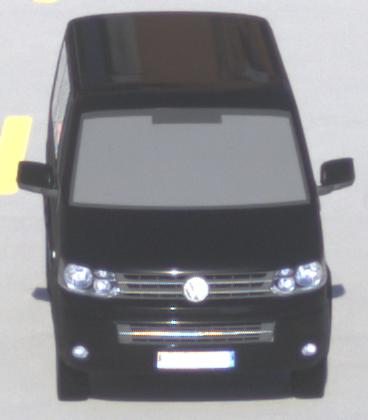
Make: VW Commercial Vehicles (Nutzfahrzeuge)
Model: T5 Multivan 2.0
Detailed model: T5 Multivan
Model produced from: 2009/09
Model produced until: 2013/06
Doors: 4
Color: black
Road condition: dry road
Daytime: morning or afternoon
Contrast: high contrast